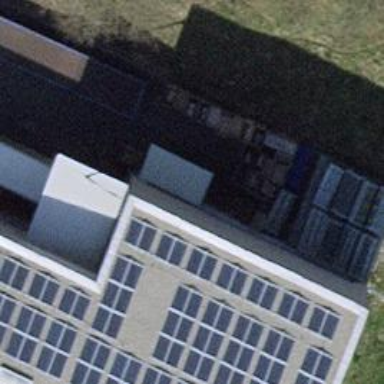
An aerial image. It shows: Solar photovoltaic panel generator.